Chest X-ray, PA view. Patient: 36 years old, sex M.
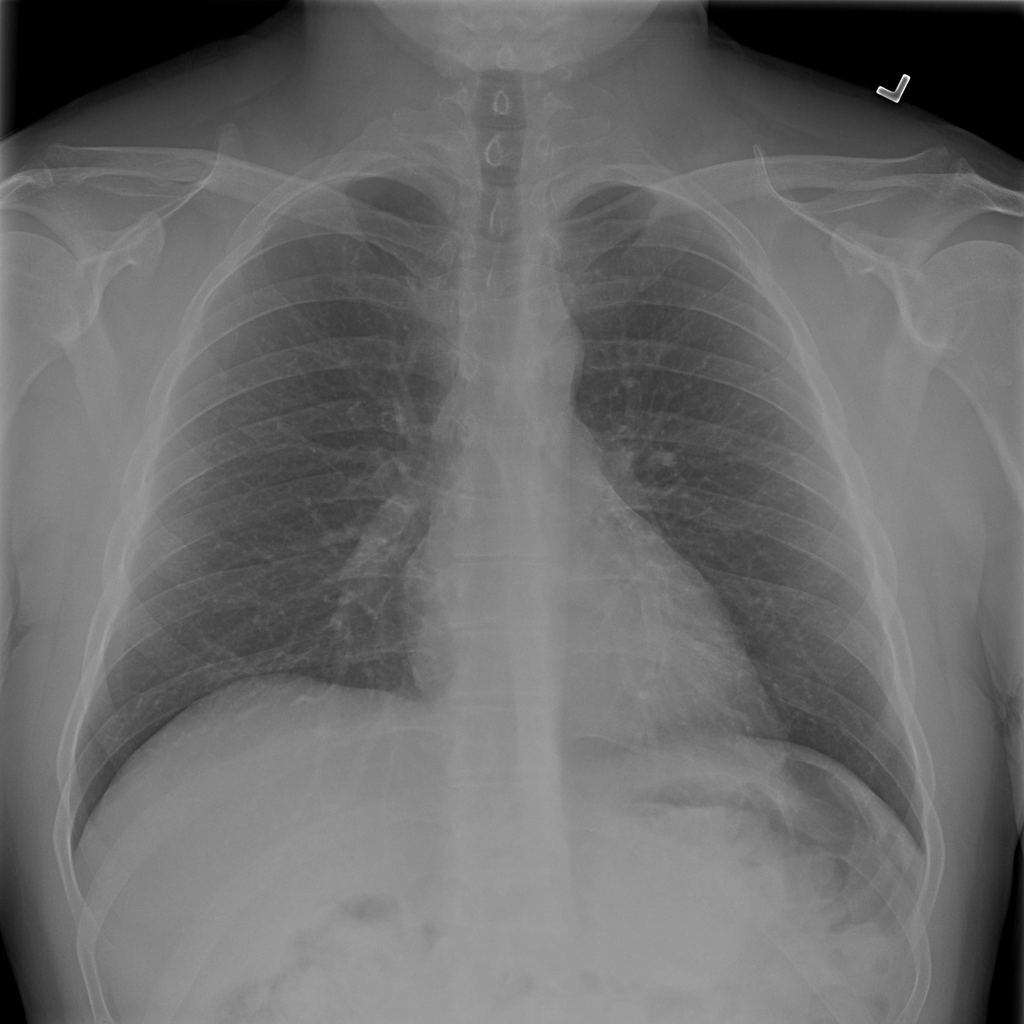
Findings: No Finding